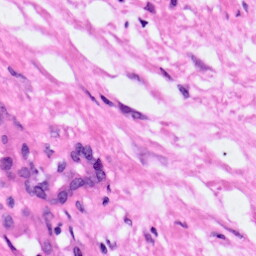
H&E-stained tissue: Pancreatic